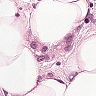
Metastatic tissue present: yes